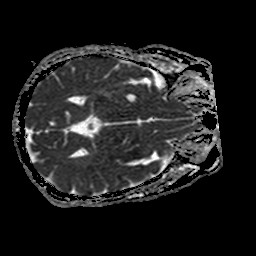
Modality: ADC
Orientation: axial
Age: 64
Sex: female
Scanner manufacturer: philips
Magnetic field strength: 1.5 T
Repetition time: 3.646 s
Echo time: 0.09255 s